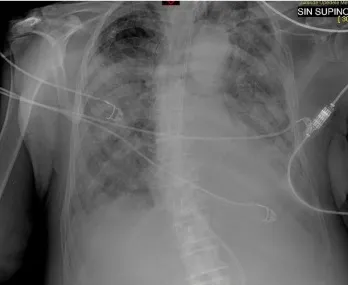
(B) After second administration, the chest X-ray shows the extensive bilateral opacities and bilateral effusions, concomitant to bacterial superinfection.
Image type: radiology (x_ray)